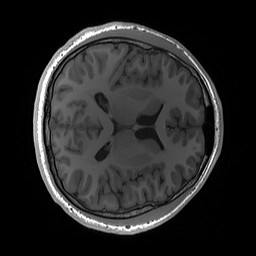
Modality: T1w
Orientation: axial